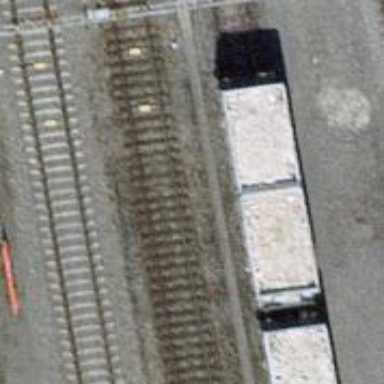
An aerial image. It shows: Railway with electrified contact lines.